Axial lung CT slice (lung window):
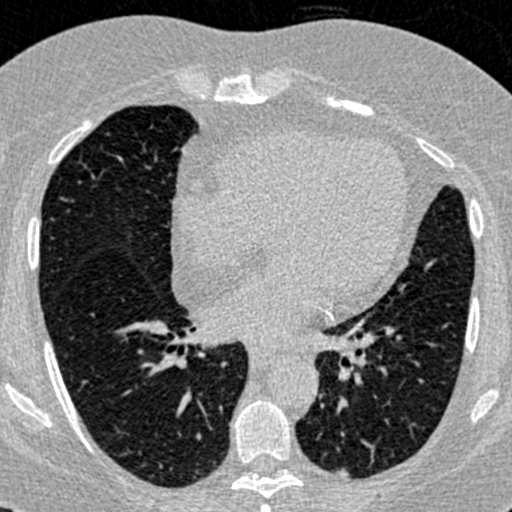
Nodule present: yes
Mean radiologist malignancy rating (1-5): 3